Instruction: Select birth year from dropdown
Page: traveler
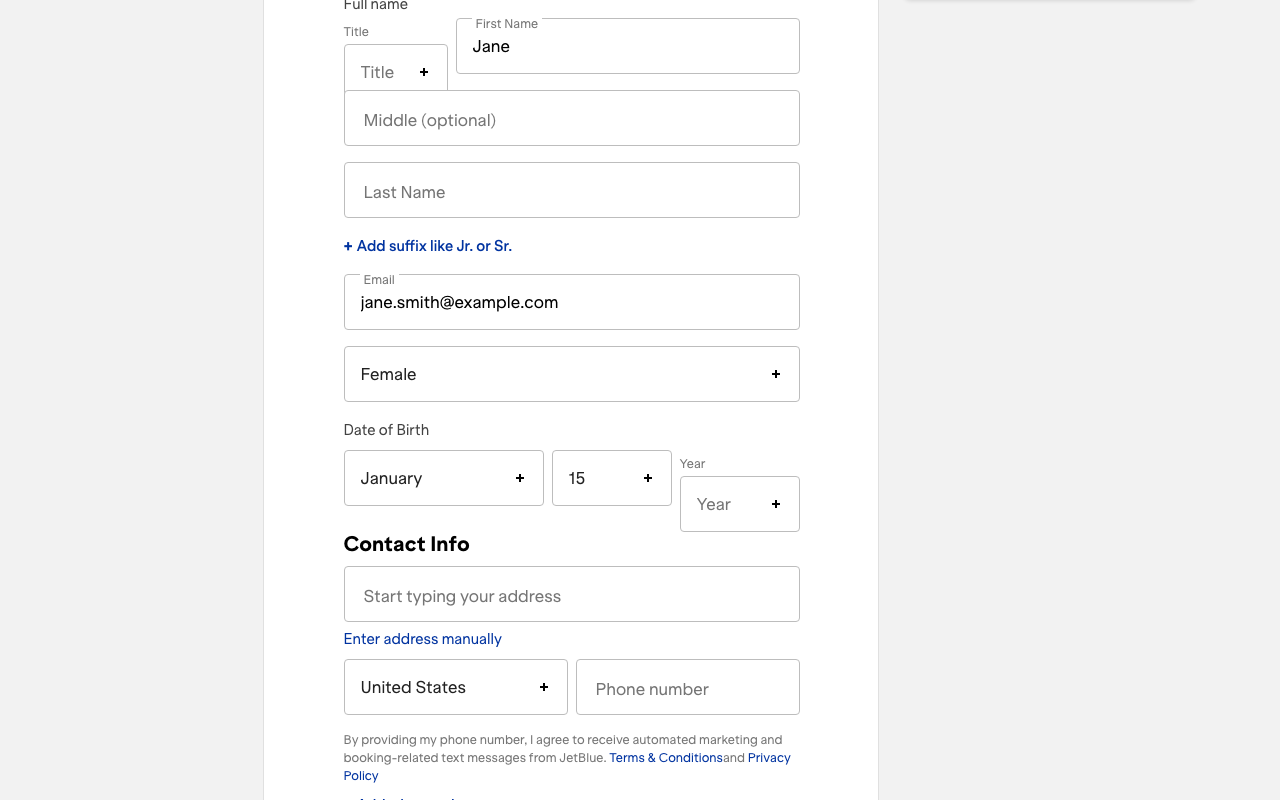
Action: click